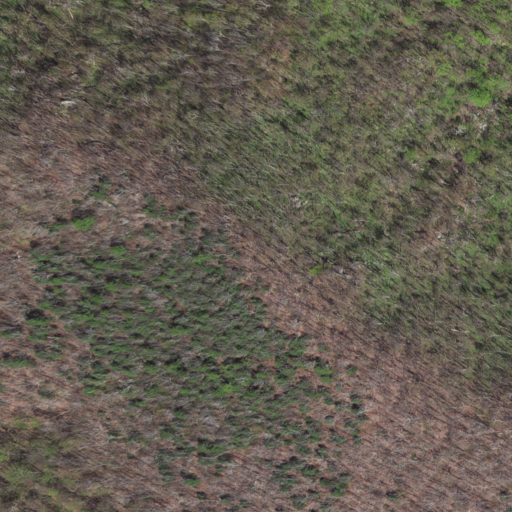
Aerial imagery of mountain in Virginia named Little Harkening Hill containing deciduous forest and mixed forest